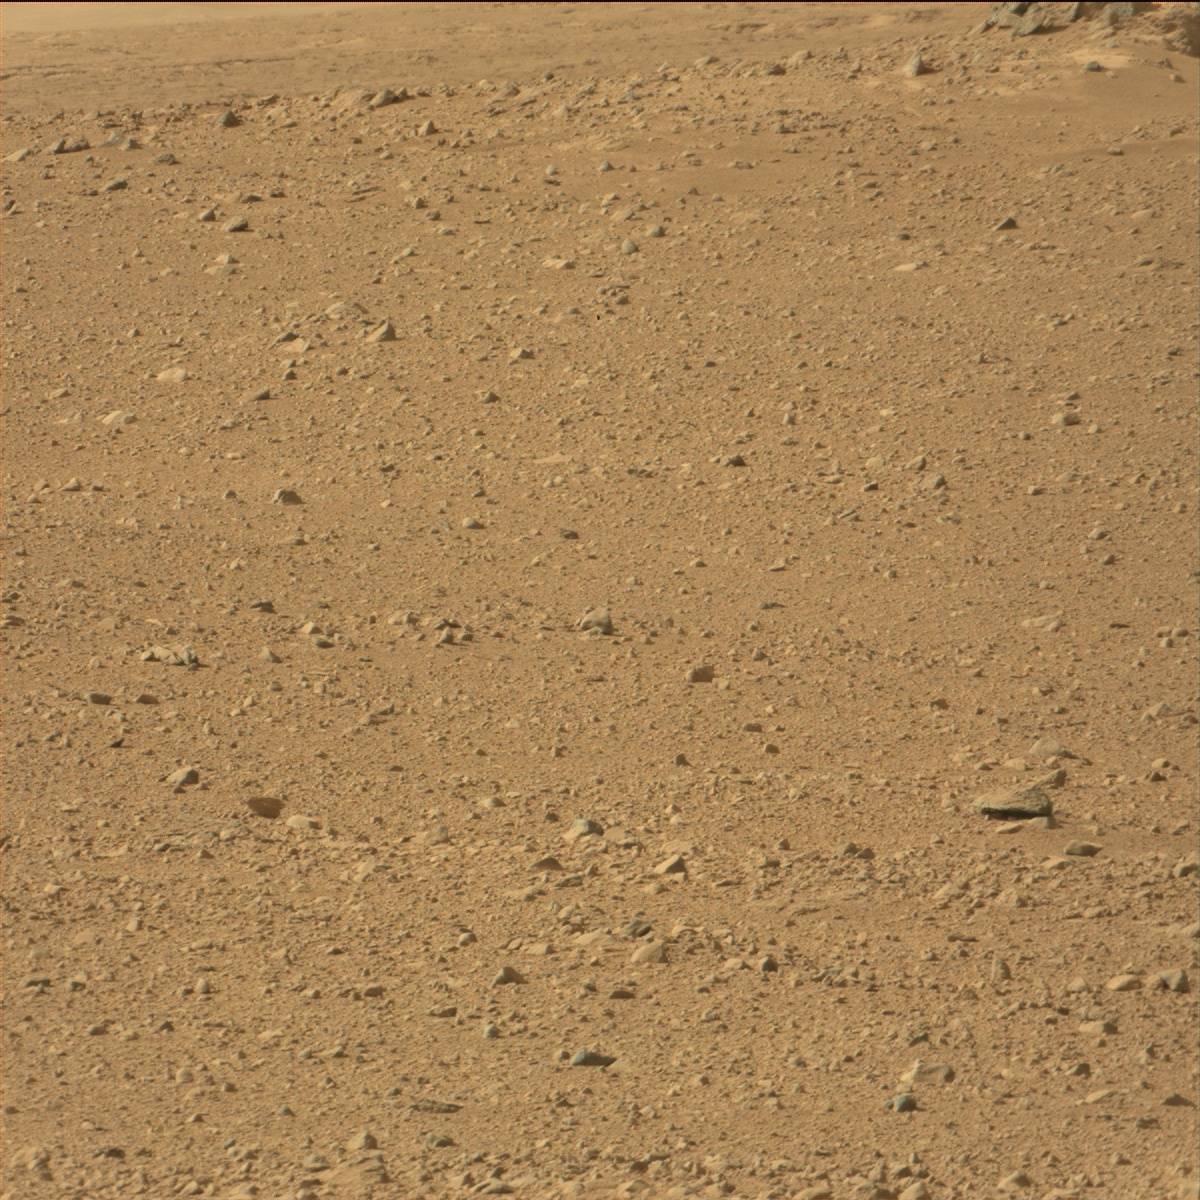
Terrain classes present: Bedrock, Ridge, Rock, Sand / Soil